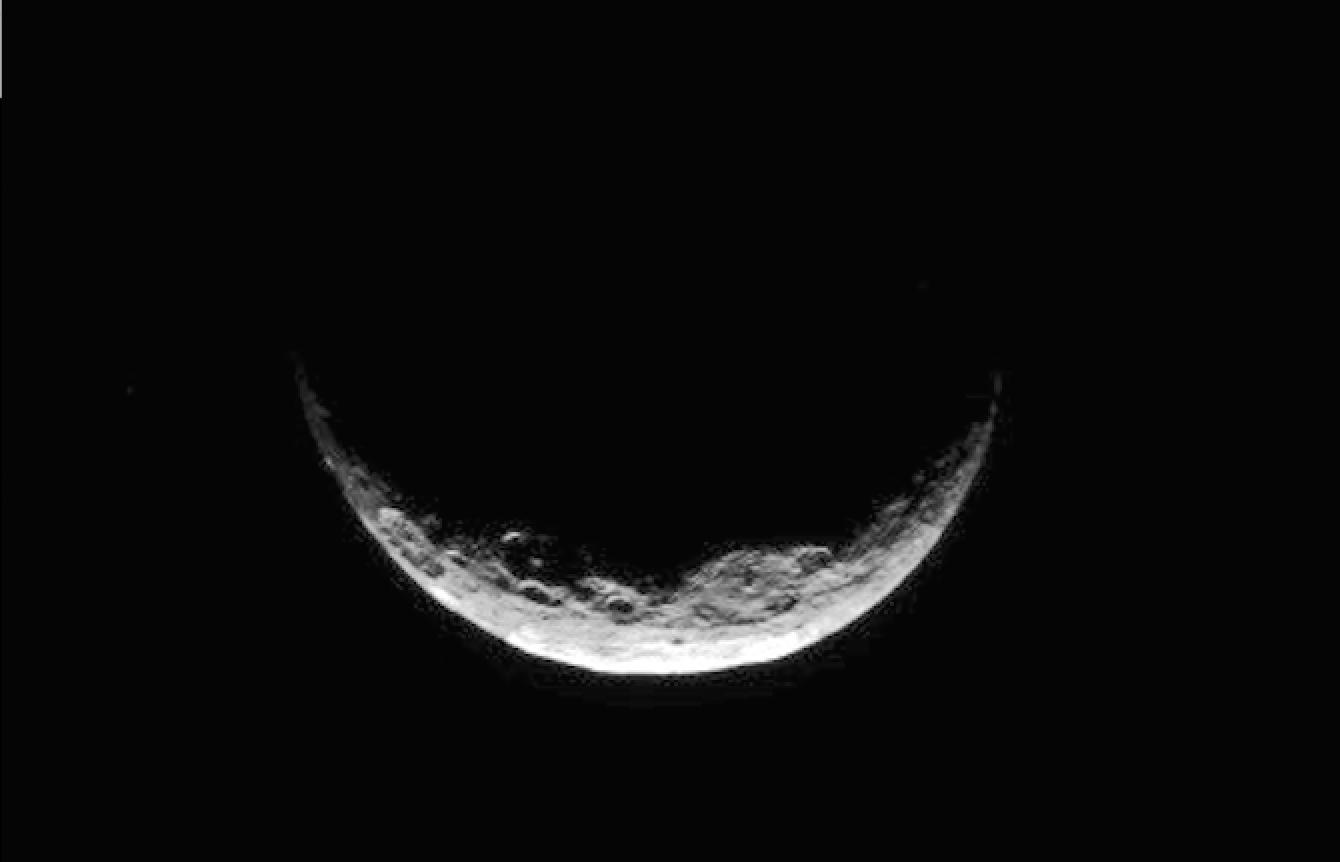
Dawn Navigating Ceres Dawn, Ceres, dwarf planet